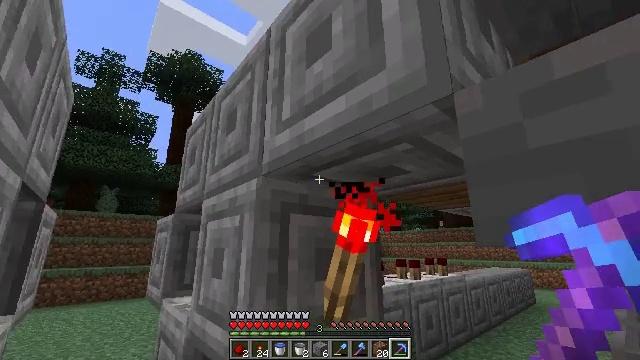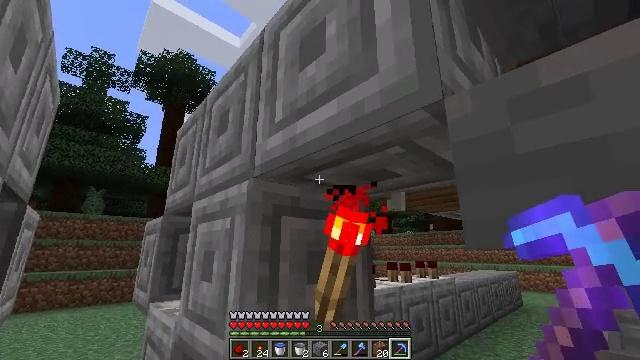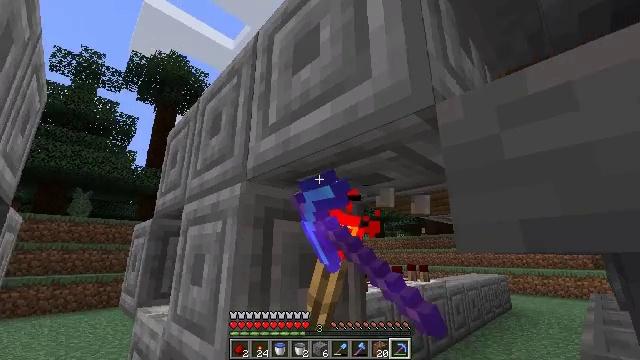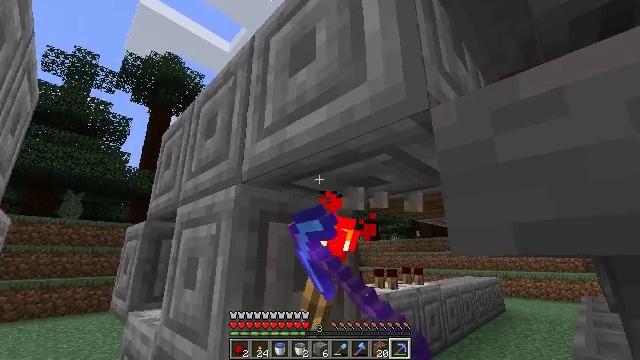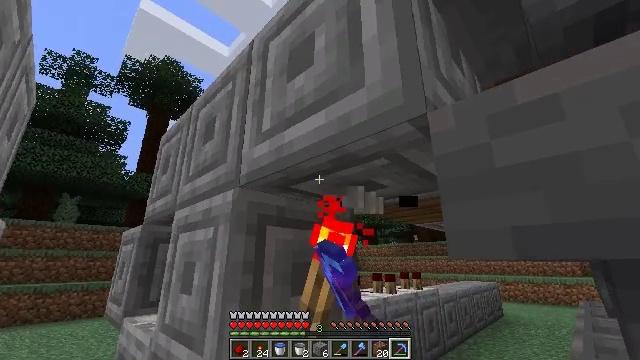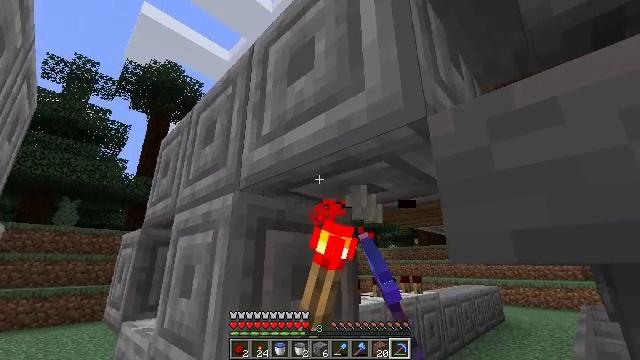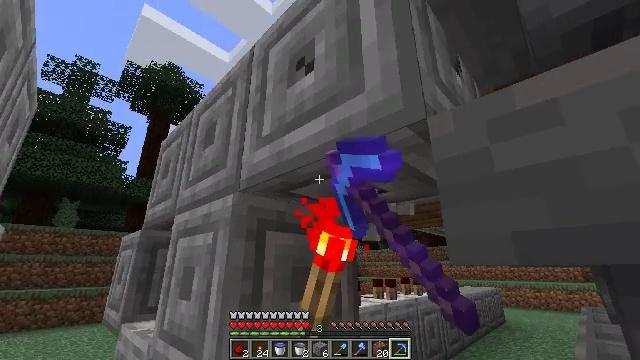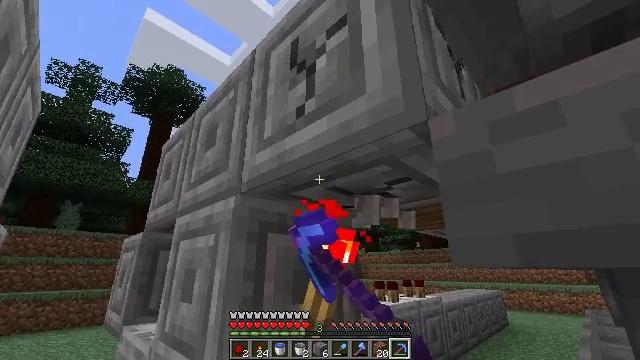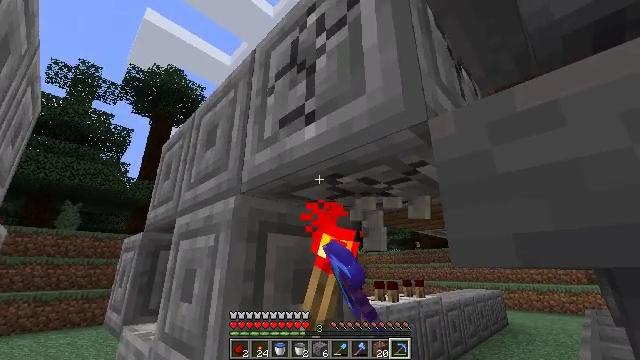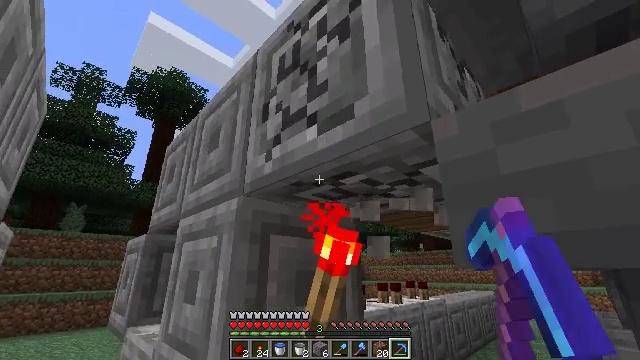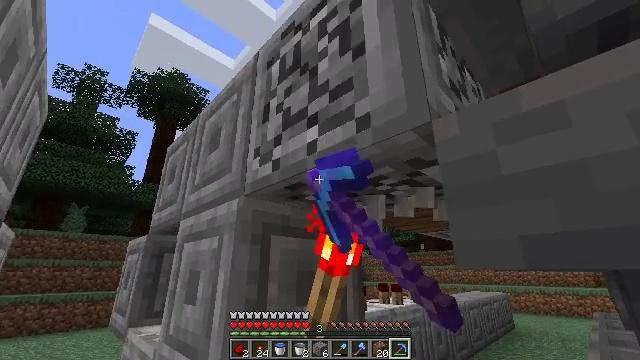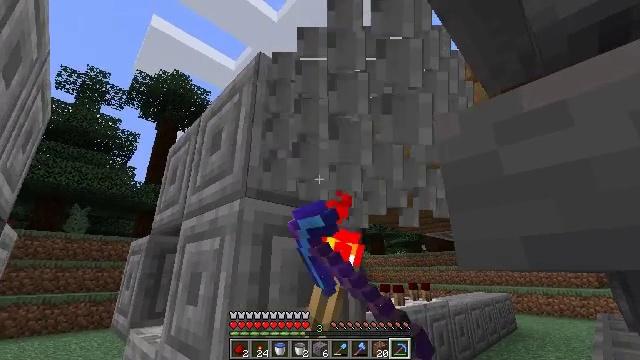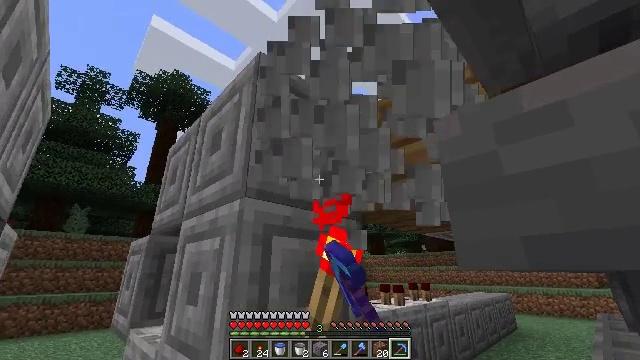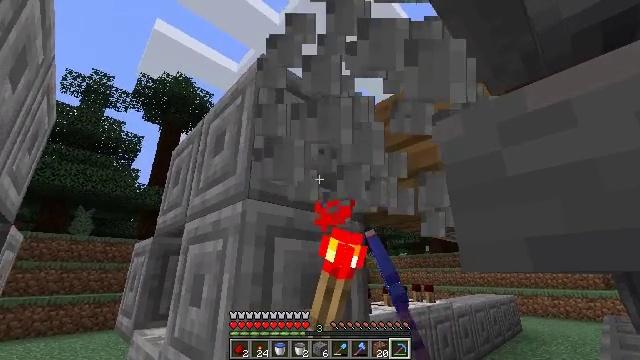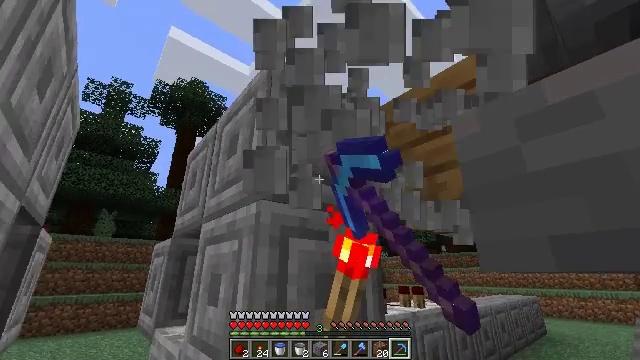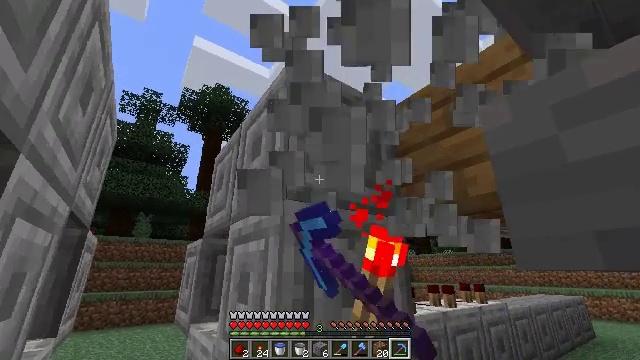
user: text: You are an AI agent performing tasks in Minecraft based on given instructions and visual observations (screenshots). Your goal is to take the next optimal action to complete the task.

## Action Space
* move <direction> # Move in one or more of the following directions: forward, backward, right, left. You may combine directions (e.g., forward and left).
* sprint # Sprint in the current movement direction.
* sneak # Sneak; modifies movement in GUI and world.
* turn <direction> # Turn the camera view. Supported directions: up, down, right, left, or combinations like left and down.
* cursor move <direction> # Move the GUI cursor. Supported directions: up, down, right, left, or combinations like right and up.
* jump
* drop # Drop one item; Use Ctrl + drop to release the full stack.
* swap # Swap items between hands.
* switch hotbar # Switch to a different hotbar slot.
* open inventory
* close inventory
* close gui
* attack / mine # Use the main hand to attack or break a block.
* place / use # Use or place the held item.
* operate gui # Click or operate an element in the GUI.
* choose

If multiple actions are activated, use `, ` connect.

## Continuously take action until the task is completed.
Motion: motion action
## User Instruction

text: Attack the chiseled stone bricks to break it.
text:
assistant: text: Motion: turn right, attack / mine
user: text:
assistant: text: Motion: turn right, attack / mine
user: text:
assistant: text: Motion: turn right, attack / mine
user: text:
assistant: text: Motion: attack / mine
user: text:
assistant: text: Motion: attack / mine
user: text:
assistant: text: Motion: attack / mine
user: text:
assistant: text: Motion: attack / mine
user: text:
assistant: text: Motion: attack / mine
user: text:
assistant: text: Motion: attack / mine
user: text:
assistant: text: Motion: attack / mine
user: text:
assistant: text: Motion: attack / mine
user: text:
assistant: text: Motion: attack / mine
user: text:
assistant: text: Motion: attack / mine
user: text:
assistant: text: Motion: turn left, attack / mine
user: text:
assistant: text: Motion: turn left, attack / mine
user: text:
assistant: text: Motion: turn left, attack / mine
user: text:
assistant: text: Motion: attack / mine
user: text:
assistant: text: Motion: attack / mine
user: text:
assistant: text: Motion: attack / mine
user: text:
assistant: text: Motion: attack / mine
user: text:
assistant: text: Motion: attack / mine
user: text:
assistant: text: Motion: attack / mine
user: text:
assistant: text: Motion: attack / mine
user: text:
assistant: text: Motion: attack / mine
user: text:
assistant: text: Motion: attack / mine
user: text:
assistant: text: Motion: attack / mine
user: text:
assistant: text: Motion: turn down, attack / mine
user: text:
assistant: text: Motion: turn down, attack / mine
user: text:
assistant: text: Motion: turn down, attack / mine
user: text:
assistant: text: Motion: turn down, attack / mine